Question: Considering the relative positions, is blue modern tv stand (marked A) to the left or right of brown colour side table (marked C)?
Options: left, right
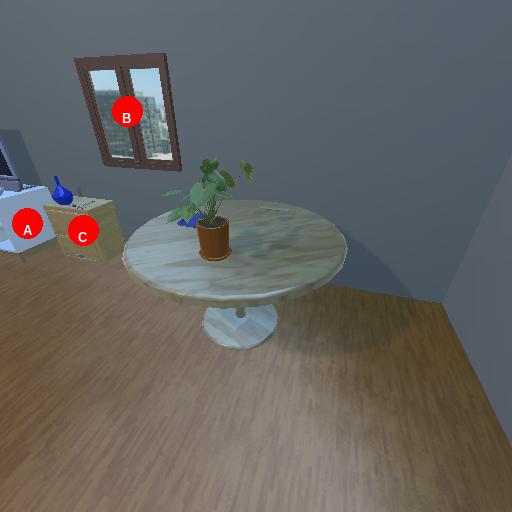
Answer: left